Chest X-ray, PA view. Patient: 32 years old, sex F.
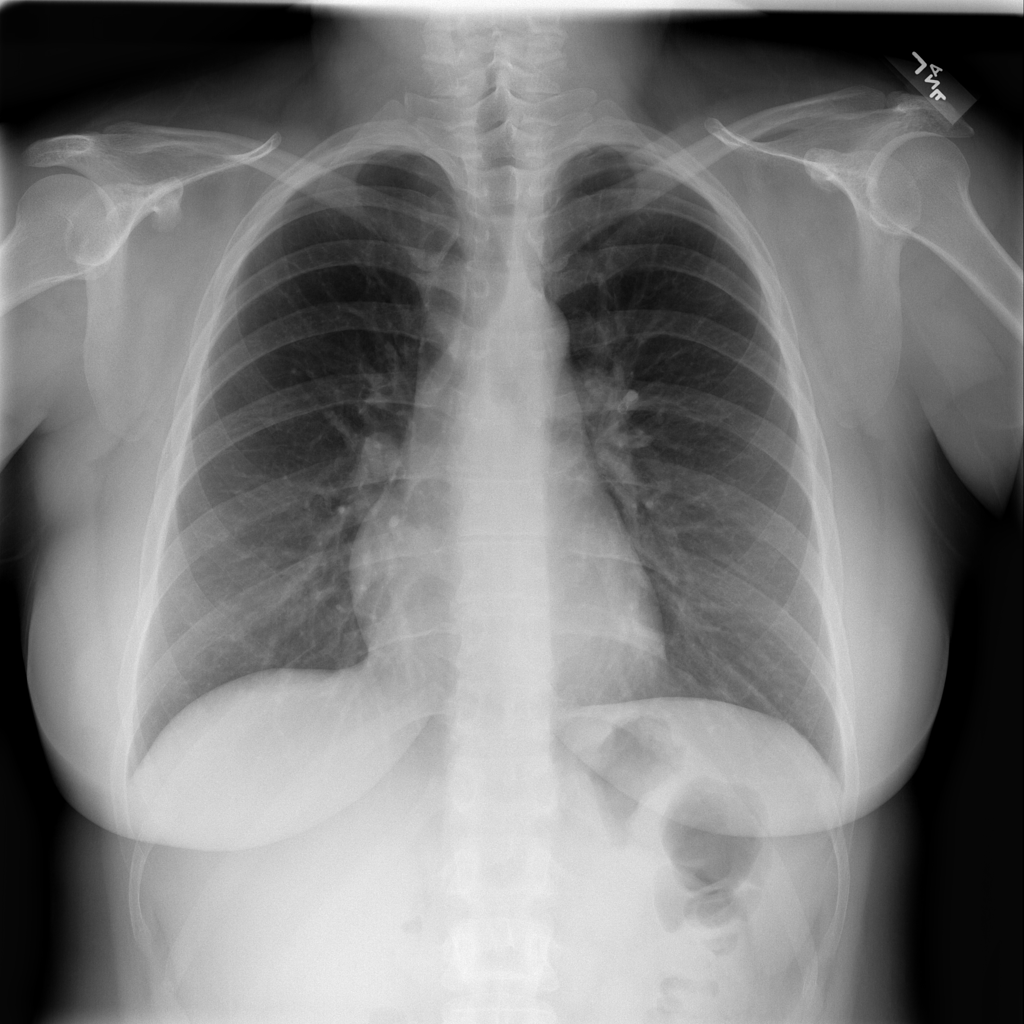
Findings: No Finding